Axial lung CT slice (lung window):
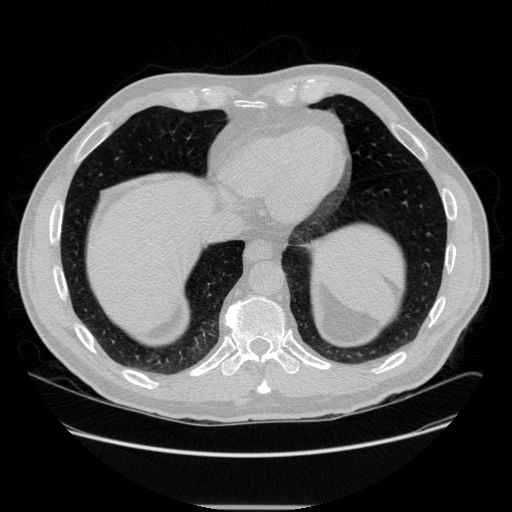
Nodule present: no